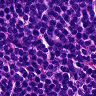
Metastatic tissue present: no